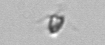
Label: Pyramimonas